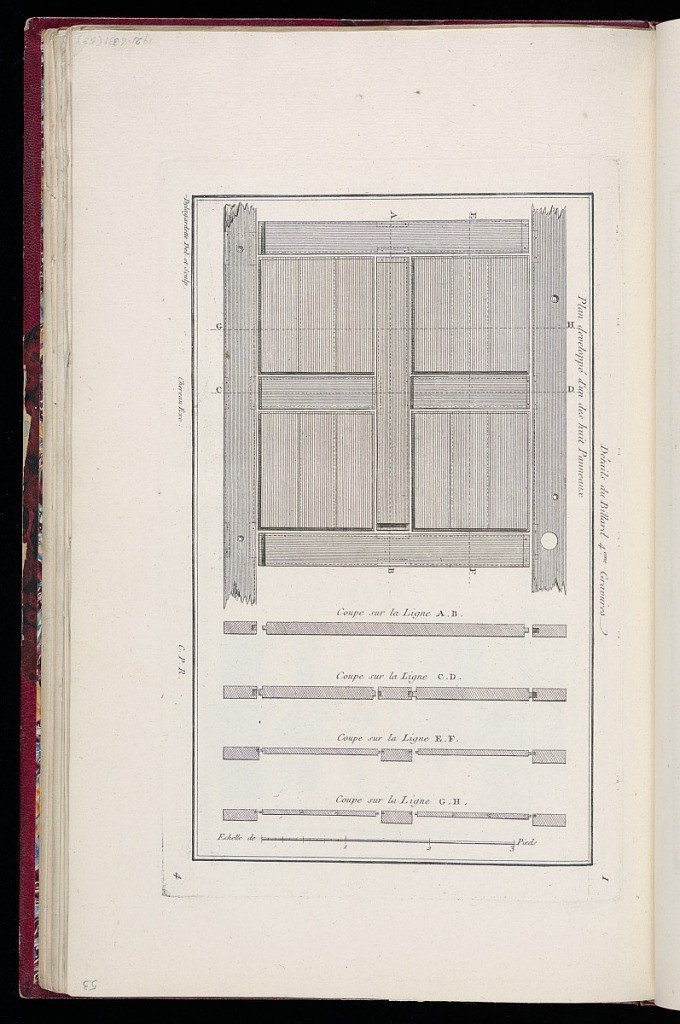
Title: Détail du Billard
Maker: Pierre Claude Delagardette, French, 1745 - 1792
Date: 1775-1788
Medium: Etching on off-white laid paper
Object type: Print
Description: Detail of the construction of a billiard table. The plate is signed and numbered.